Current action and preconditions to check: trajectory_clear

Your task: For each precondition in the list above, predict whether it will hold at this action.

Consider the current scene as observed from the mobile robot's camera, and analyze the predicted future states of all dynamic agents (e.g., people, animals, vehicles, or any moving entities) within the NEXT SECOND.

IMPORTANT: Only answer "very likely" if you are absolutely certain—based on strong, clear evidence—that a dynamic agent will violate the precondition in the predicted future state. Do NOT answer "very likely" for unlikely, ambiguous, or low-probability risks.

Ask yourself for each precondition: Is there a high probability, with clear and convincing evidence, that the predicted future states of any dynamic agent will interfere with the predicted future state of the currently executing action within the NEXT SECOND, causing that precondition to fail?

Assess the risk level based on these predictions. Use "likely" or "very likely" if motions create a clear risk of interference.

Use "neutral" or "improbable" if agents are nearby but their predicted paths are clearly diverging or non-conflicting.

Failure Risk Categories: "very improbable", "improbable", "neutral", "likely", "very likely"

Answer Format: Output ONLY the probability_of_failure value from these categories: "very improbable", "improbable", "neutral", "likely", "very likely"

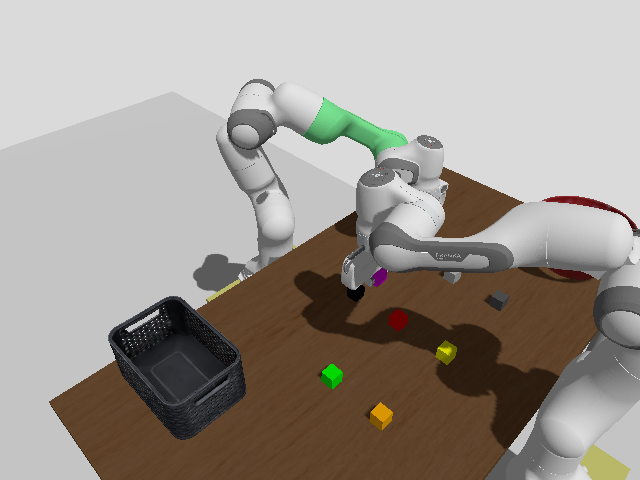

Answer: very improbable